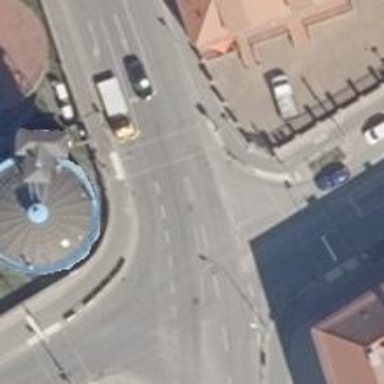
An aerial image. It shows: Crossing with traffic signals.